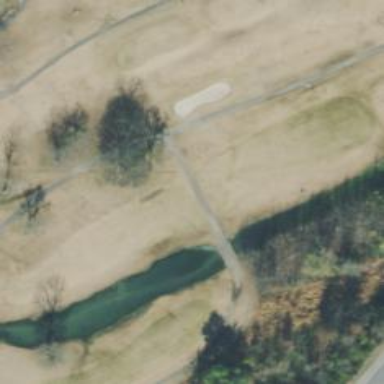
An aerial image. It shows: Path for golf carts.